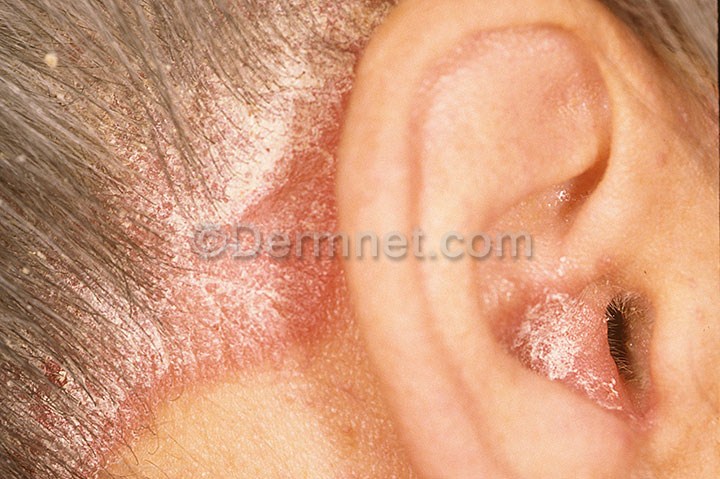
Disease: Psoriasis pictures Lichen Planus and related diseases